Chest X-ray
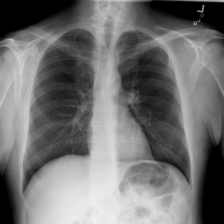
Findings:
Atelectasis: negative
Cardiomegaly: negative
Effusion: negative
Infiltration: negative
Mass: negative
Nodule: negative
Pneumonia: negative
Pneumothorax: negative
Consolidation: negative
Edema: negative
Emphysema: negative
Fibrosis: negative
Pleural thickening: negative
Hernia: negative